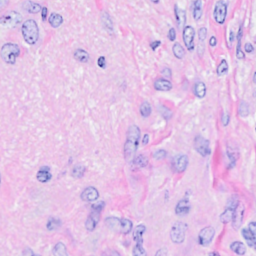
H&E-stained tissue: Breast